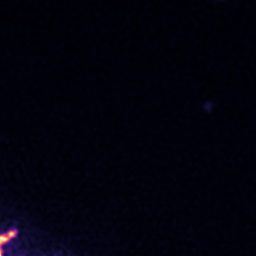
Label: Super-resolution ER image